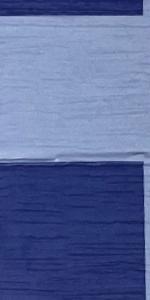
Label: Empty